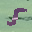
Label: 5